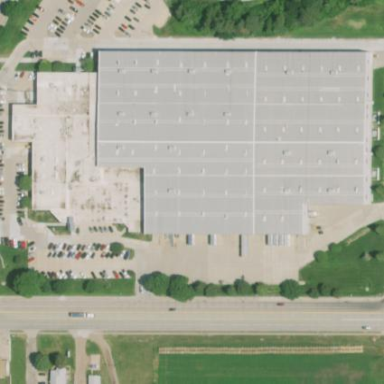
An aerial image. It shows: Commercial building.